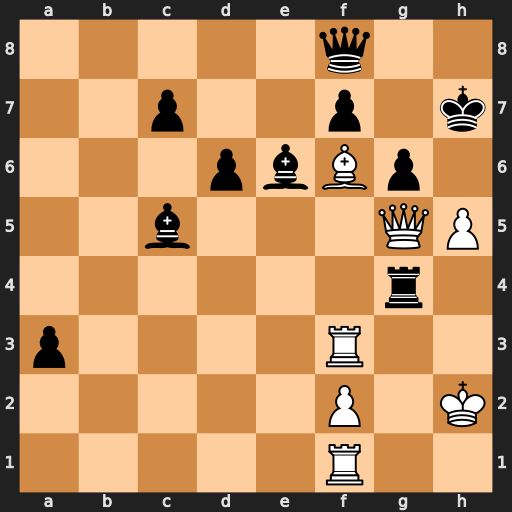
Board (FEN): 5q2/2p2p1k/3pbBp1/2b3QP/6r1/p4R2/5P1K/5R2
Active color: w
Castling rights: -
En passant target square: -
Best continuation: hxg6+ fxg6 Rh3+ Kg8 Rh8+